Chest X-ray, AP view. Patient: 29 years old, sex F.
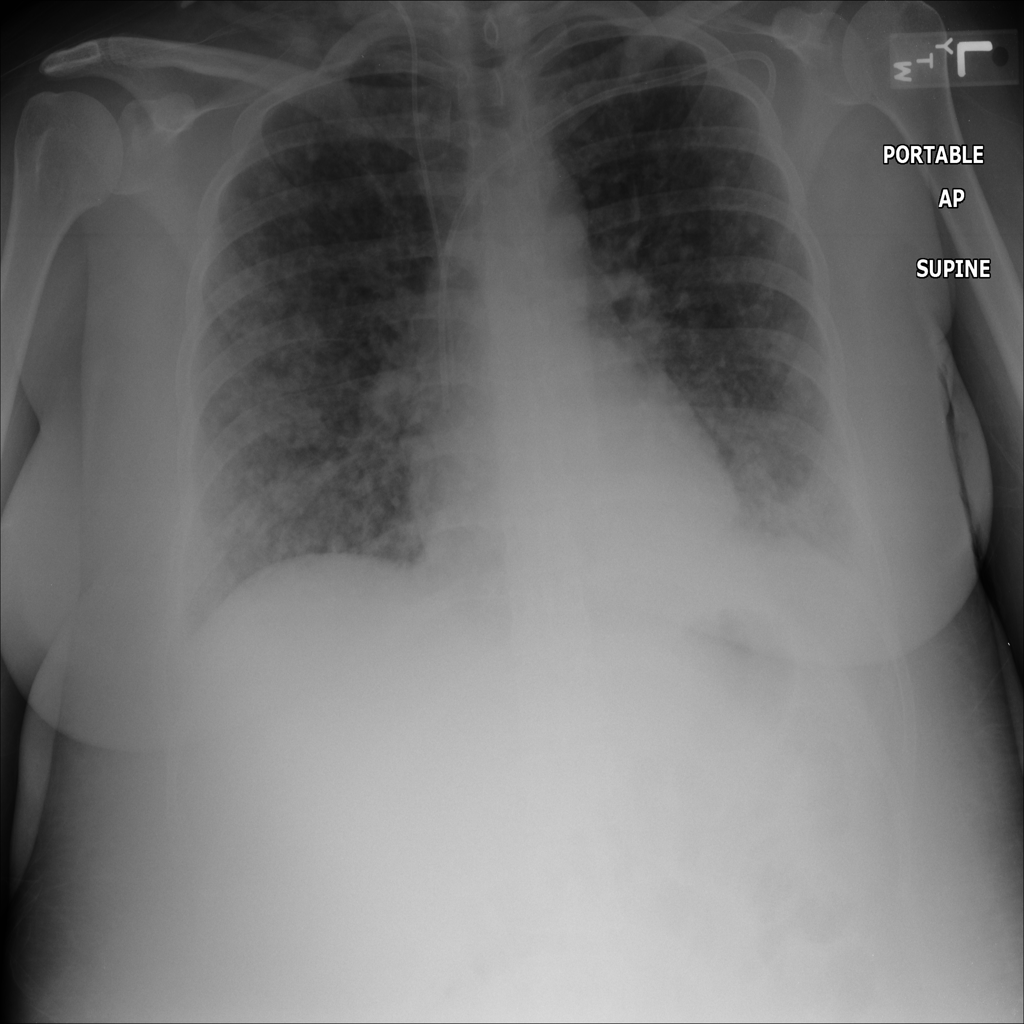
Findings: Nodule